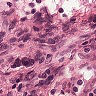
Metastatic tissue present: no